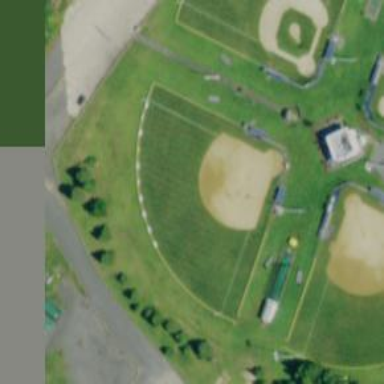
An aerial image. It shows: Softball pitch for leisure land activities.